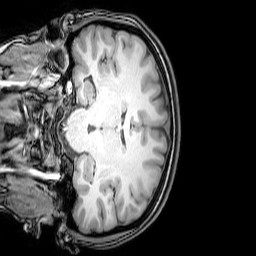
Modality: T1w
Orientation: coronal
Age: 22
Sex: female
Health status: healthy
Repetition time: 0.081 s
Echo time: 0.037 s